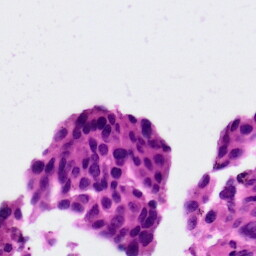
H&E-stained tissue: Ovarian